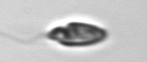
Label: Katodinium_or_Torodinium